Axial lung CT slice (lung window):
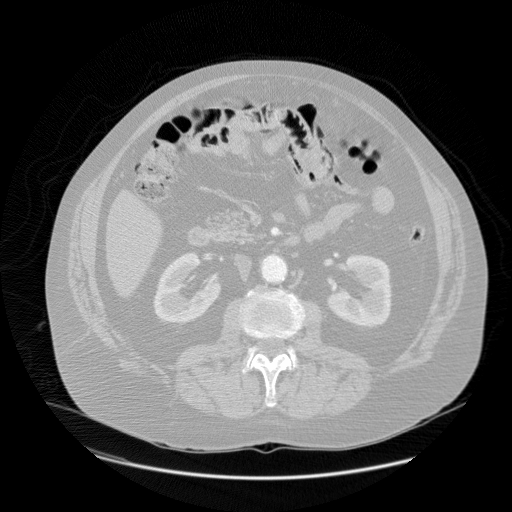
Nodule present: no